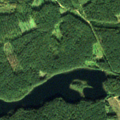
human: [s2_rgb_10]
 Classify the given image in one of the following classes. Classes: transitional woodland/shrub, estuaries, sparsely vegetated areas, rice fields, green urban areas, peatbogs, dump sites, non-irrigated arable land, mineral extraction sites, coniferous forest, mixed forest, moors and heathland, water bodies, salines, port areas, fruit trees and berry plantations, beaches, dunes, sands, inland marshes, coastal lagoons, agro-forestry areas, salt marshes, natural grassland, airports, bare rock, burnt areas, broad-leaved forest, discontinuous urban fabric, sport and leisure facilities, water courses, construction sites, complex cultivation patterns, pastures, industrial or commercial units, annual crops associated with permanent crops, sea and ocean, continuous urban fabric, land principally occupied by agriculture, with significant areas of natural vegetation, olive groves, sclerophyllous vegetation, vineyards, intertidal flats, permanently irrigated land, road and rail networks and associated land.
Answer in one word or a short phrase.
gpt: pastures, land principally occupied by agriculture, with significant areas of natural vegetation, coniferous forest, water bodies